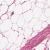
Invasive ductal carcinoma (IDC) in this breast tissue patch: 0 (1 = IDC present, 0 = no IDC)